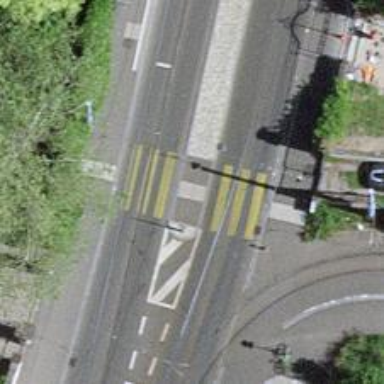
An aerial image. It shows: Uncontrolled zebra crossing with central island.